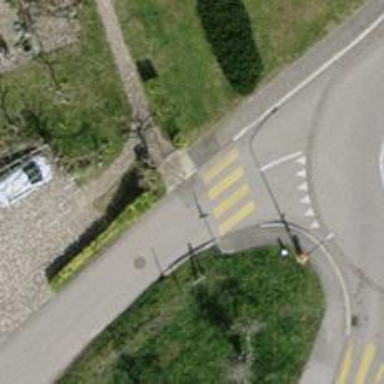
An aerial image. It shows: Zebra crossing on the road.